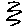
Label: zigzag